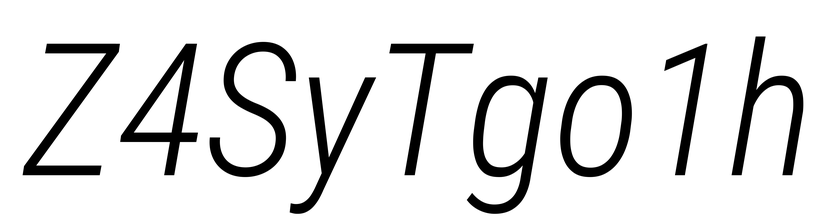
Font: Roboto-Italic_Condensed_Light_Italic